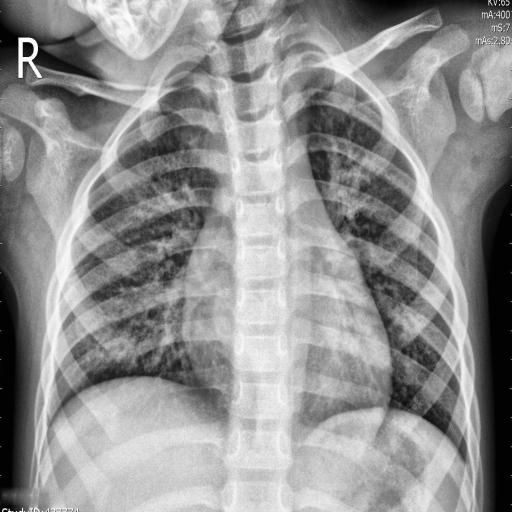
Finding: PNEUMONIA